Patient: sex M, age 57
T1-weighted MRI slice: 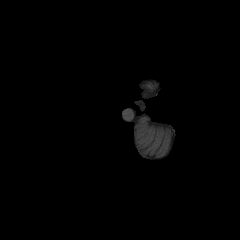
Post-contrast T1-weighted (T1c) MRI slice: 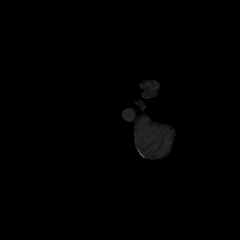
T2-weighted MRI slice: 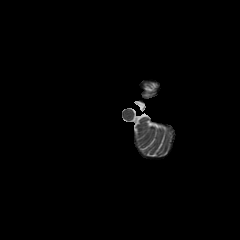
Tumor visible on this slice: no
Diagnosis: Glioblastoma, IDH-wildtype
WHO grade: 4